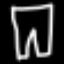
Label: pants